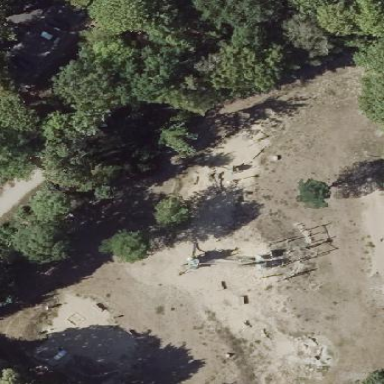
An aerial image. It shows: Playground area for leisure activities on the land.